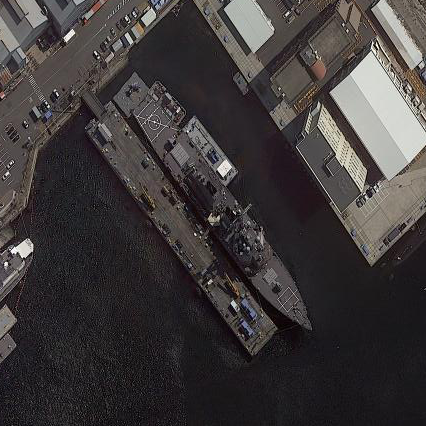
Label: destroyer